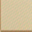
Piece: xx